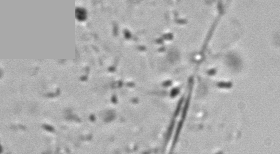
Label: Phaeocystis_debris